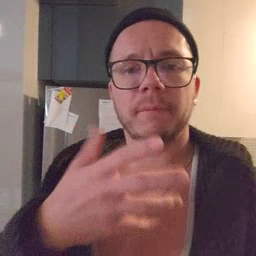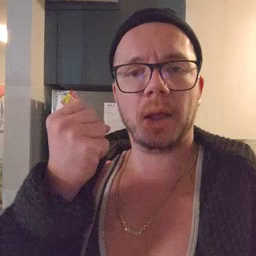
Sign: fast